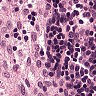
Metastatic tissue present: no